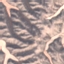
Land use / land cover class: HerbaceousVegetation